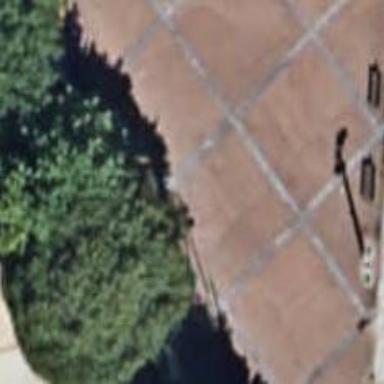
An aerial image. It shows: Brown bench in the vicinity.